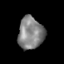
Tissue: skin
Cell type: Epithelial cells
Senescence score: 0.18
Nuclear area (px): 804
Mean DAPI intensity: 131.34